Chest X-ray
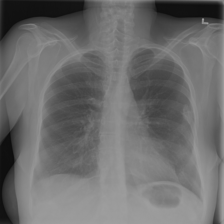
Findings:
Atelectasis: negative
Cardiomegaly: negative
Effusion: negative
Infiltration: negative
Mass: negative
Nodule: negative
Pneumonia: negative
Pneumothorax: negative
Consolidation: negative
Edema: negative
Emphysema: negative
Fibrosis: negative
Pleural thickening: negative
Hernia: negative